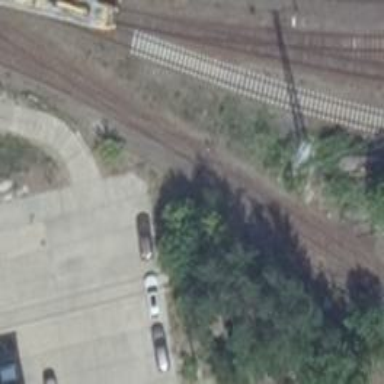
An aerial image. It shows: Railway switch.